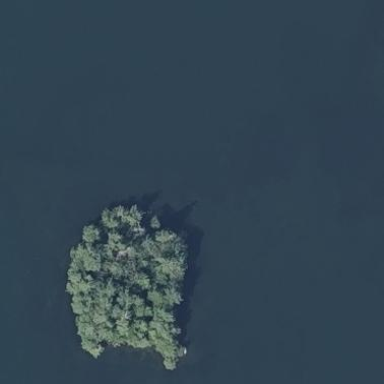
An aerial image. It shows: Island.